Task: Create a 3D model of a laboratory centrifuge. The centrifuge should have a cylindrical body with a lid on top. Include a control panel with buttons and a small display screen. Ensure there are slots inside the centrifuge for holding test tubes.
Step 209:
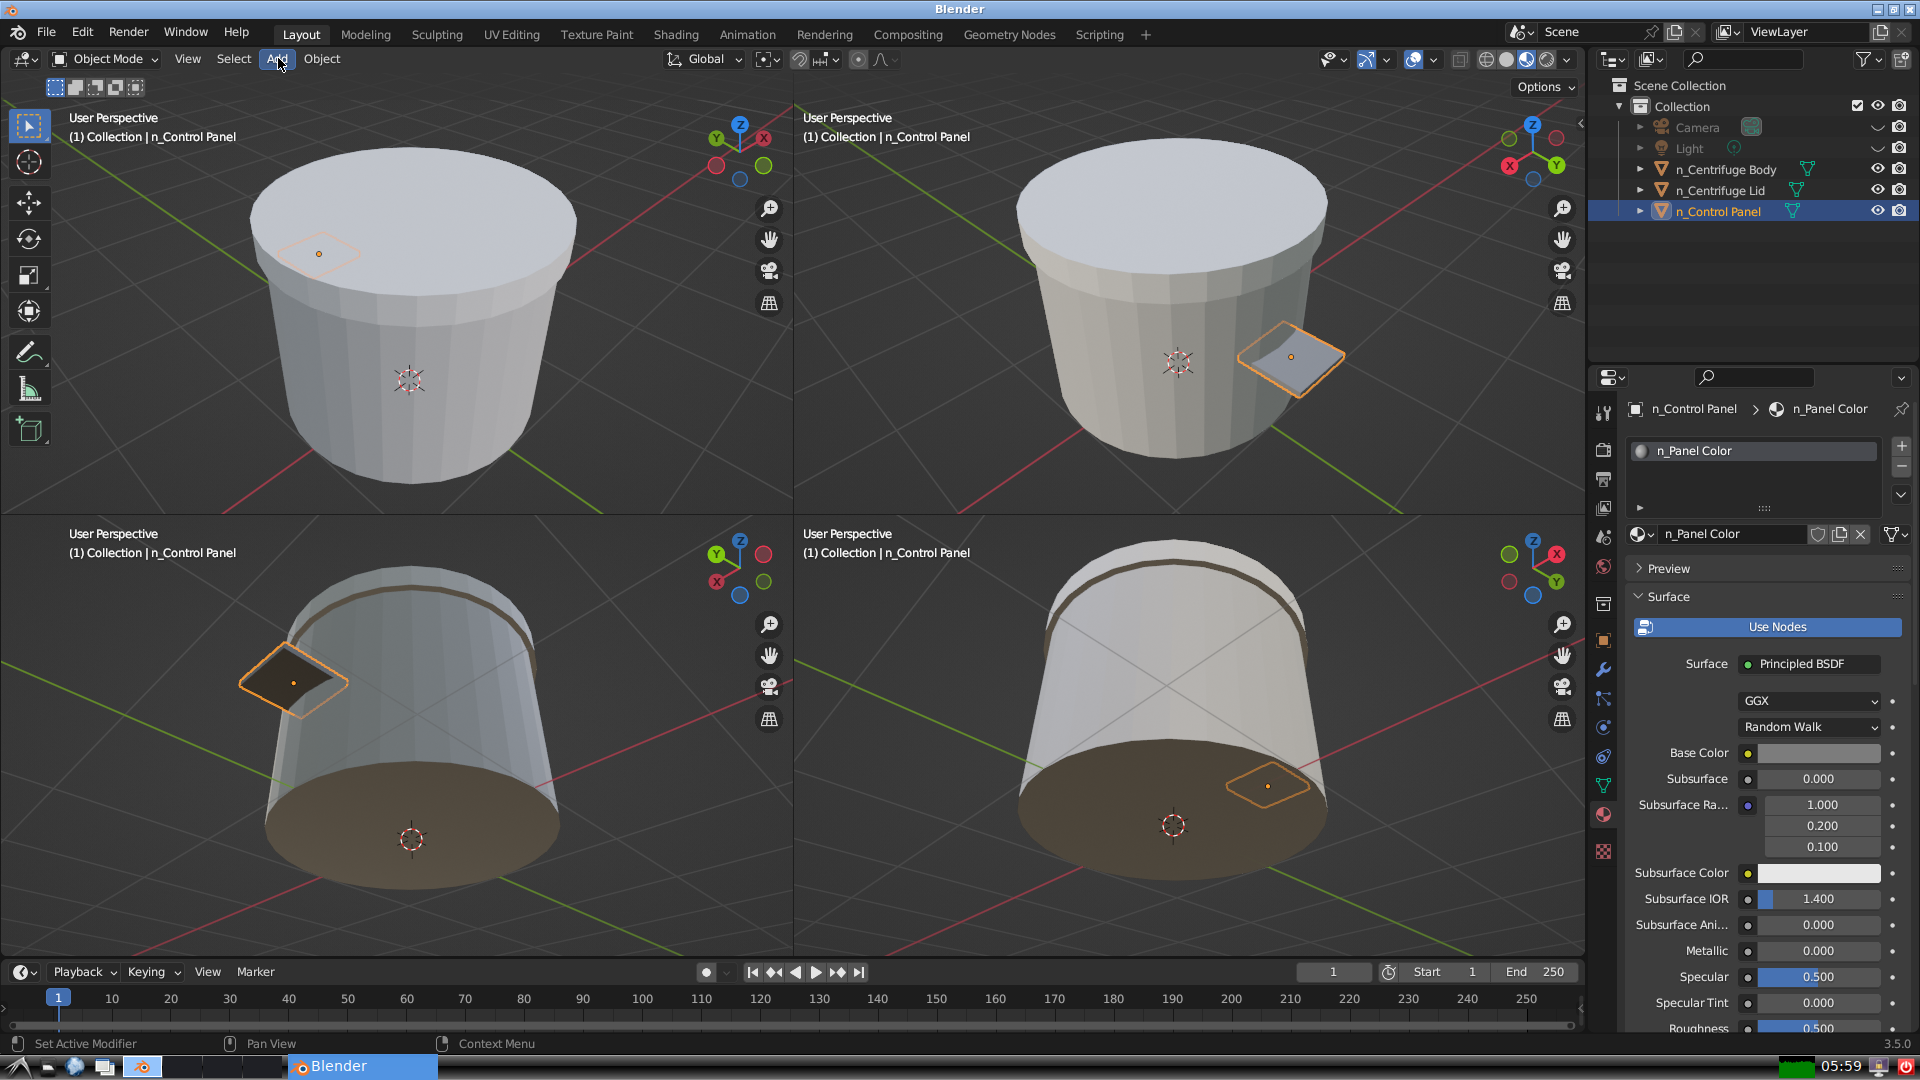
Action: click: no